Question:
I want to display chart like below.The bar chart start at 0.5(not zero). Positive value shows green color, negative value shows red color. Which chart type can easily do this? Im thinking about bar/column chart, but not sure if they can start from 0.5? Or gauge chart? Can anyone give me an example? Thanks
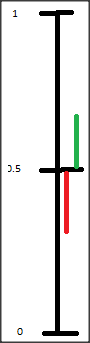
Answer: You can use the threshold option to accomplish this, and use the negativeColor property to handle the colors.
'''
example:
'''
<URL>
- <URL>